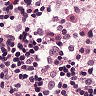
Metastatic tissue present: no